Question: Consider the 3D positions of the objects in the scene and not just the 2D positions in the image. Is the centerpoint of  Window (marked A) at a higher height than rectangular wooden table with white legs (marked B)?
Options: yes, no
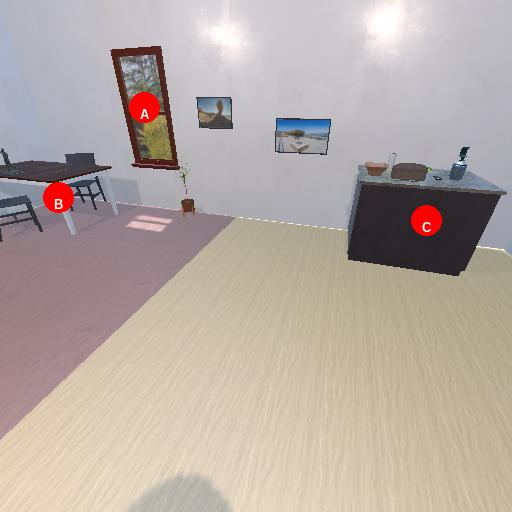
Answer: yes